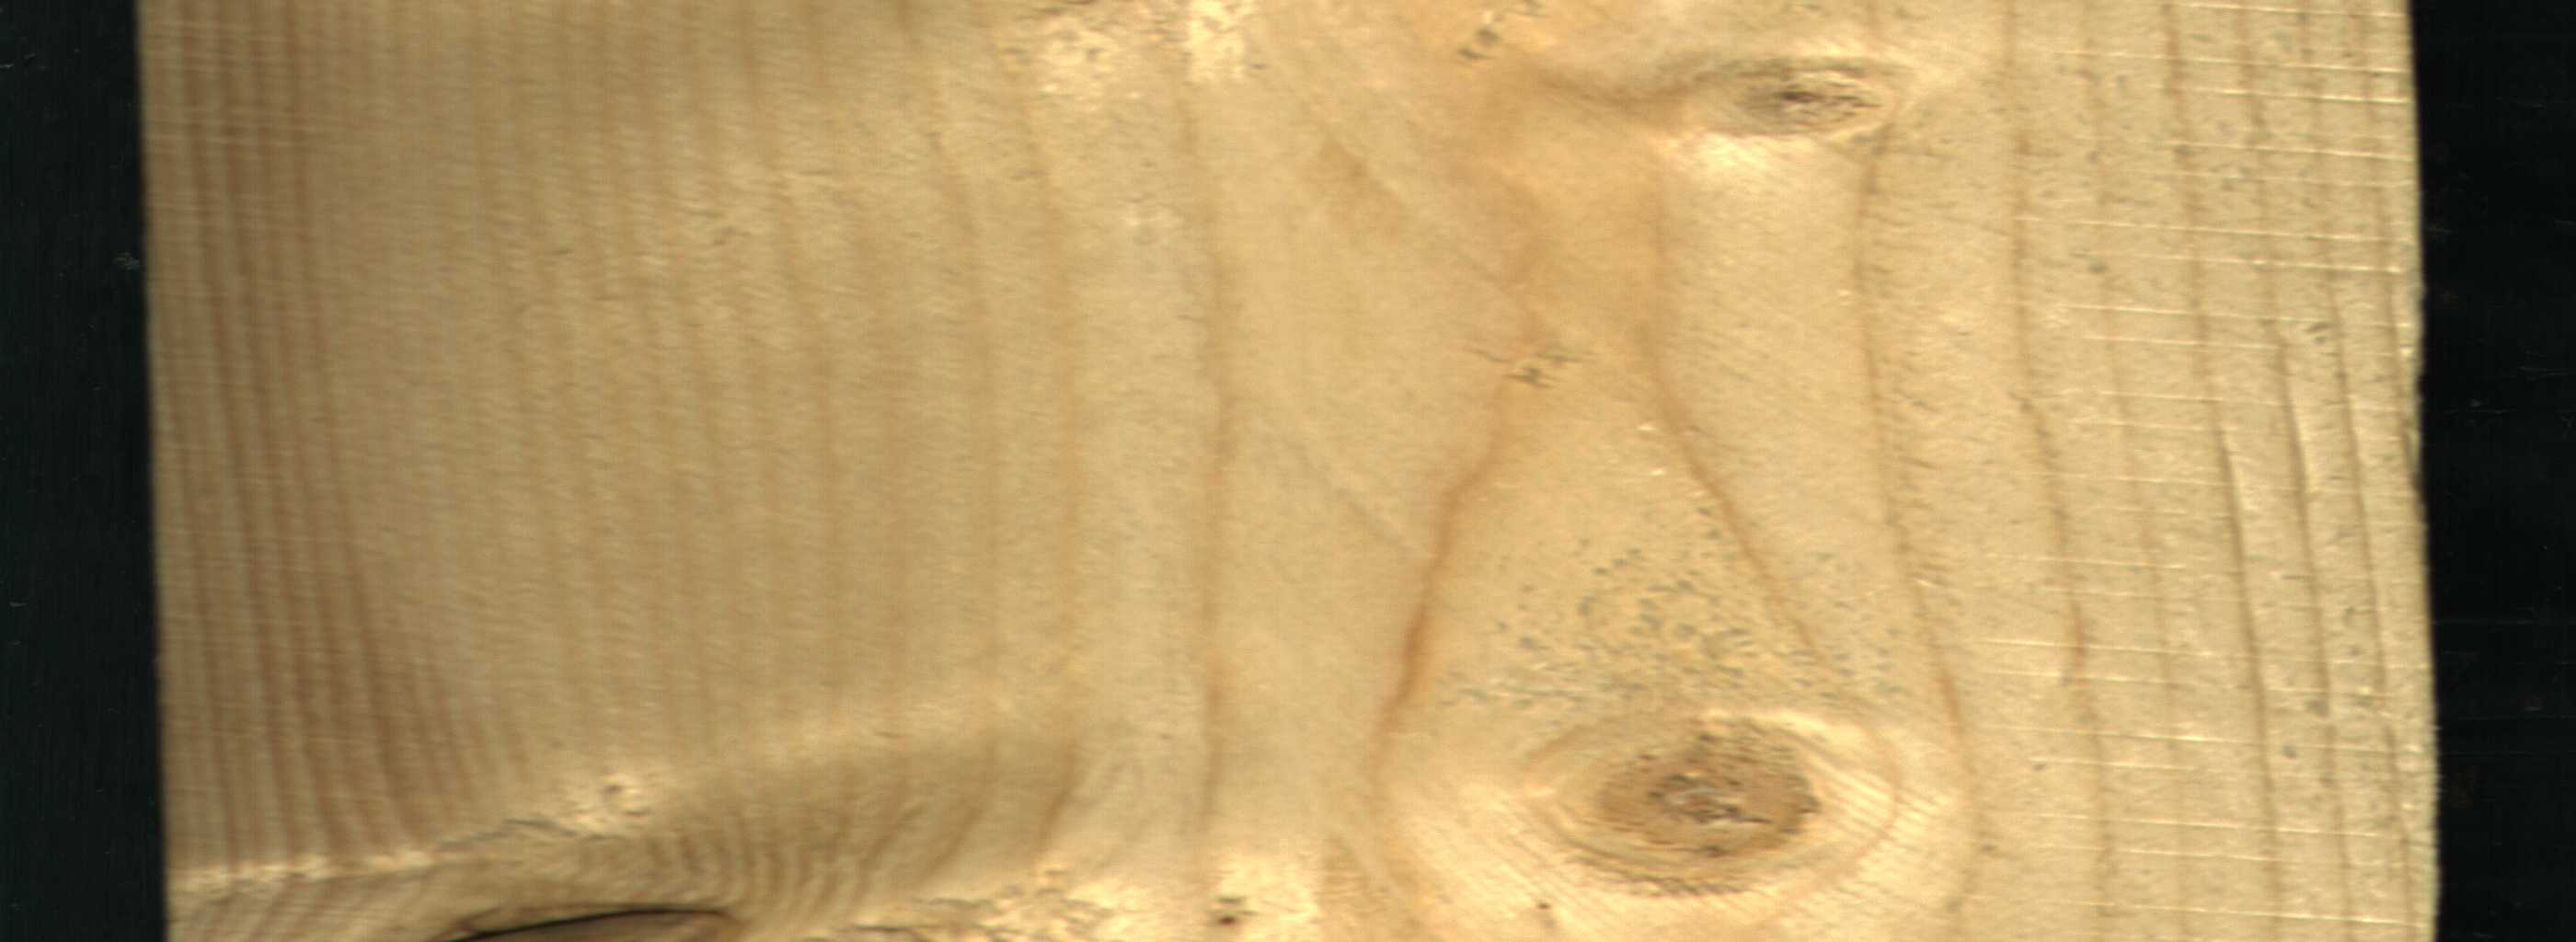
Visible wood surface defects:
Live_Knot
Live_Knot
Live_Knot